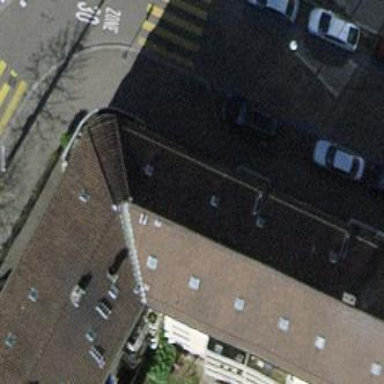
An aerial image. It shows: Parking lane for vehicles.